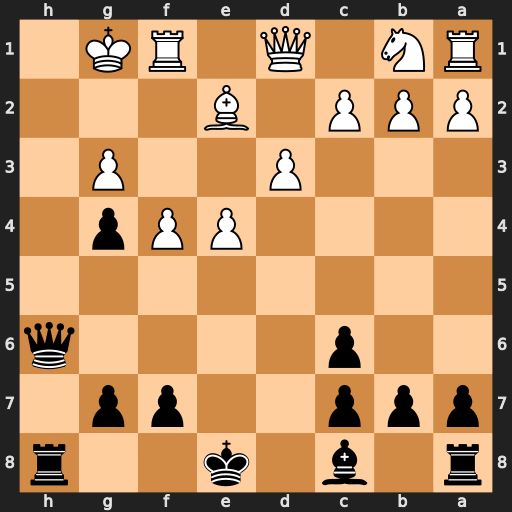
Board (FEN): r1b1k2r/ppp2pp1/2p4q/8/4PPp1/3P2P1/PPP1B3/RN1Q1RK1
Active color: b
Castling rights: kq
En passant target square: f3
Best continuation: Qh2#